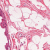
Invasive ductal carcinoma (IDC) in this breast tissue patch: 0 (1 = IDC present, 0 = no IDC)